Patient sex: M
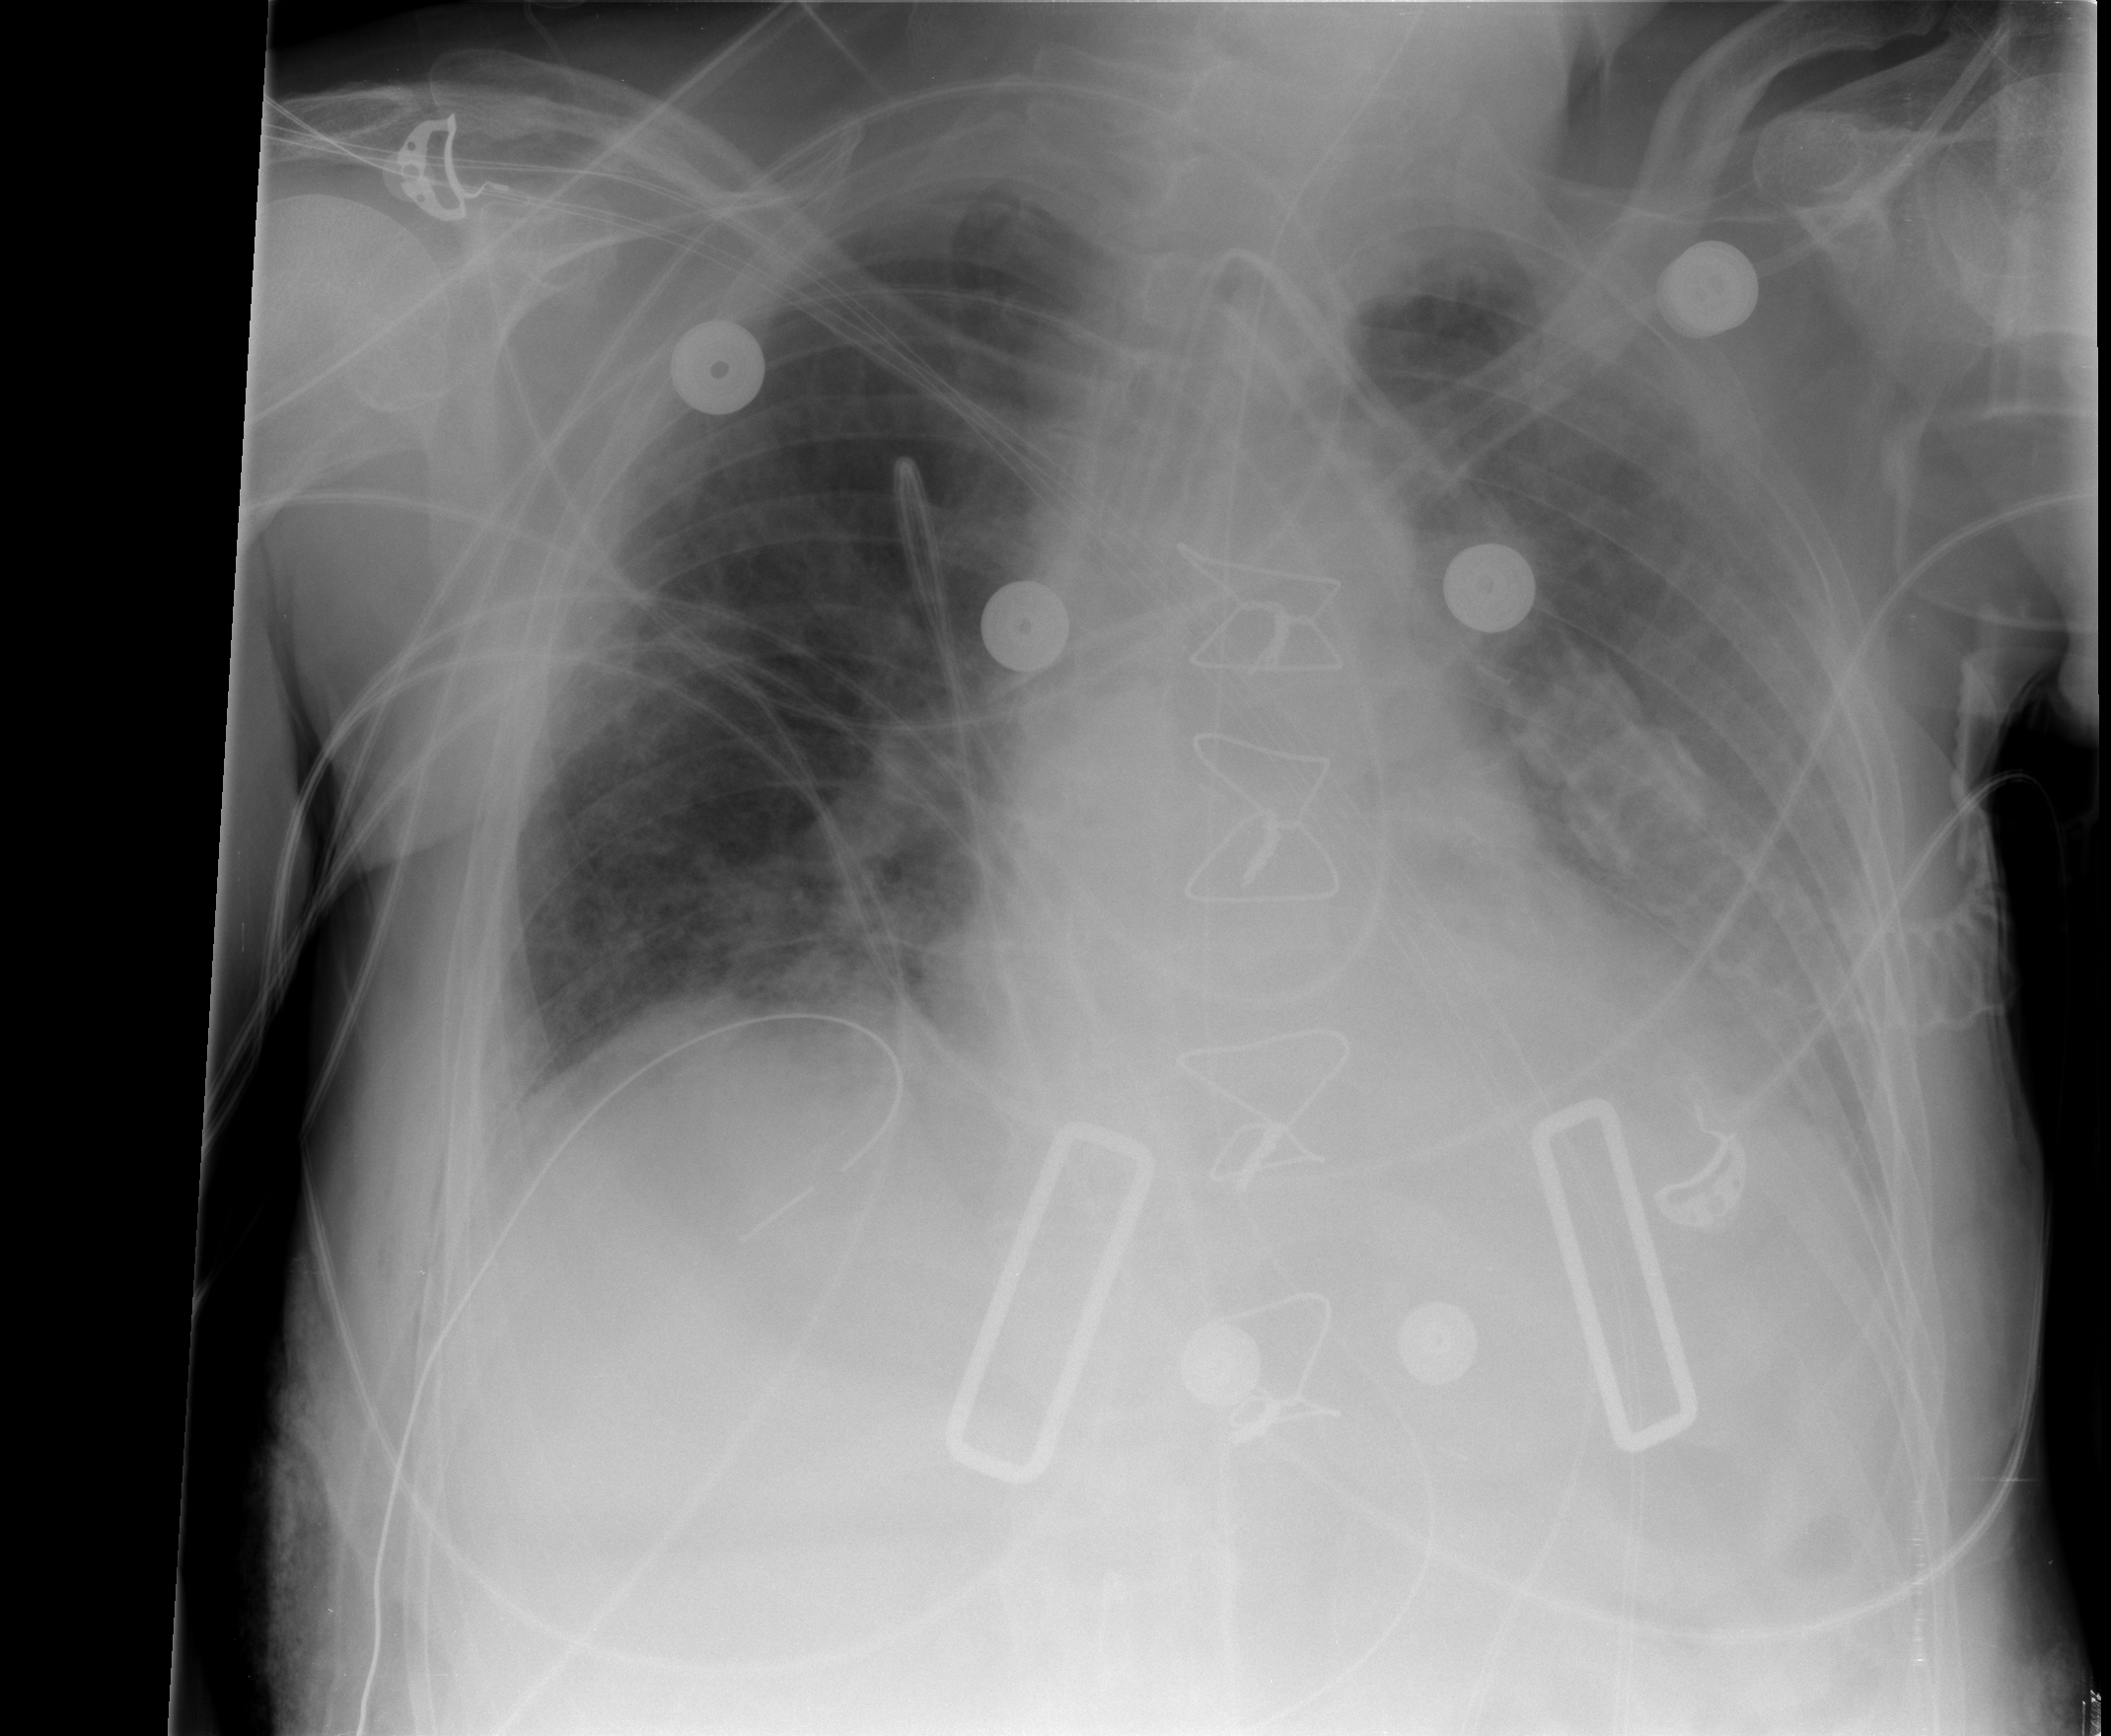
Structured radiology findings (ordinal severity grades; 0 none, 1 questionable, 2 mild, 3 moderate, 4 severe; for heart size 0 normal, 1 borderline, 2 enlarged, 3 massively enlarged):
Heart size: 2
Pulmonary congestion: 2
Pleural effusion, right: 0
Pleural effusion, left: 2
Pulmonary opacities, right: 2
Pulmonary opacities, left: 2
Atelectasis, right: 2
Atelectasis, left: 2